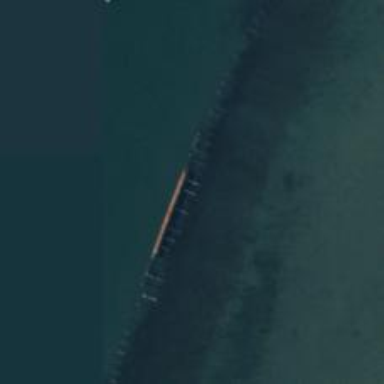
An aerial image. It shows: Ruined pier made by man.